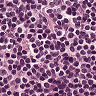
Metastatic tissue present: no